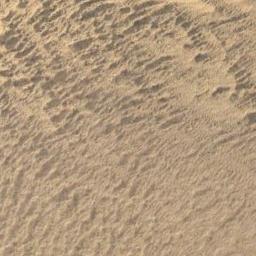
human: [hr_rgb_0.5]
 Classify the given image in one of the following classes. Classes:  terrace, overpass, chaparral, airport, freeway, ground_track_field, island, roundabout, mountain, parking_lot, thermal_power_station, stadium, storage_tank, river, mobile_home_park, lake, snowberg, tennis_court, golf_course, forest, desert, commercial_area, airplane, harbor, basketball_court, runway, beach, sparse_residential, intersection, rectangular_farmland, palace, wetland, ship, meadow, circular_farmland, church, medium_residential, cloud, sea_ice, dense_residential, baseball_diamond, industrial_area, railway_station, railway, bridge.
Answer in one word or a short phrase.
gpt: desert